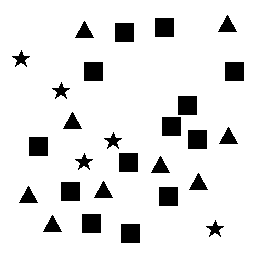
Squares: 13
Triangles: 9
Stars: 5
Total shapes: 27